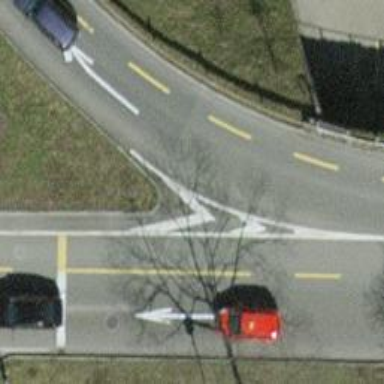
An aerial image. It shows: Secondary link road with asphalt surface and trolley wire.